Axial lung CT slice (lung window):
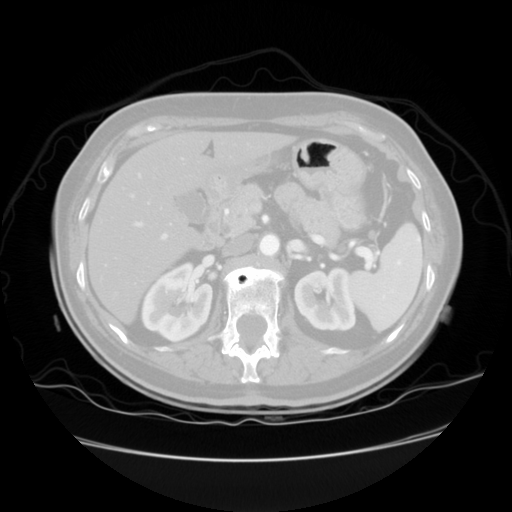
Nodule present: no